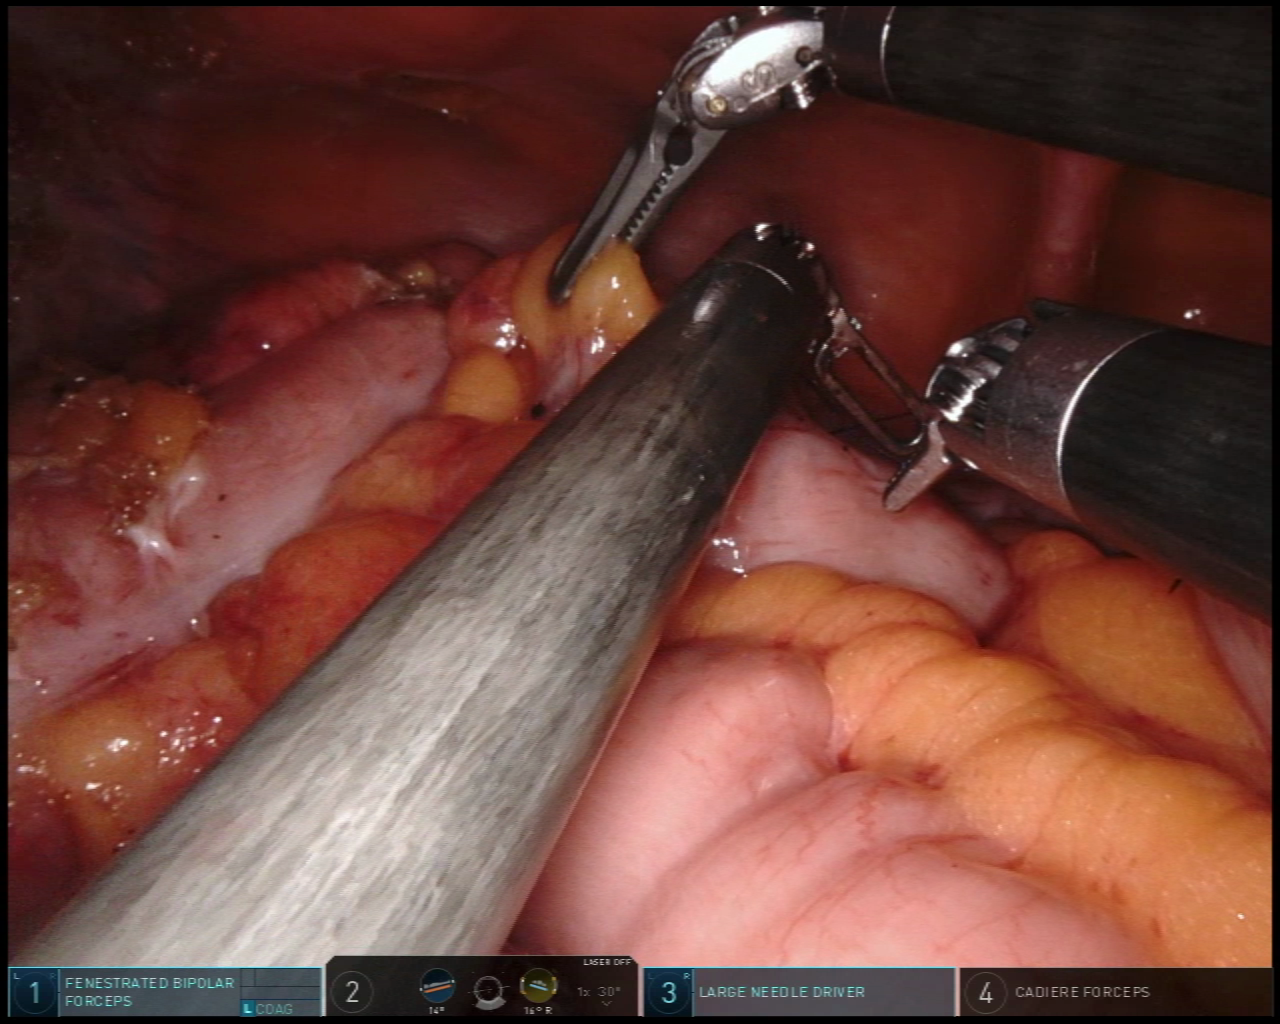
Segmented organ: small_intestine
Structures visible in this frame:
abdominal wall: yes
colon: yes
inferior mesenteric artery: no
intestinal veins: no
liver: no
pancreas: no
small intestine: yes
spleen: no
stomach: no
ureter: no
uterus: no
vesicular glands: no